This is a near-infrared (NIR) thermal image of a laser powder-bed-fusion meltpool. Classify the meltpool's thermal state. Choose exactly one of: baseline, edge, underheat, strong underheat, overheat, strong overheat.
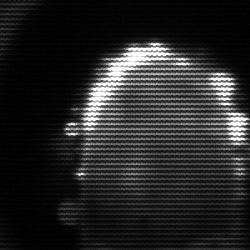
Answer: baseline